Question: I am using Visual Studio 2010 and this morning the Project Components in my project disappeared. That is in the toolbox, I cannot add any more objects from the classes I defined. And I have errors for the existing elements using theses classes: there are not defined.
Here is how it looked before and after. The first Component Category is now gone.

My main problem comes from the element. I now have the error "The type "Wolf_Calc.PageControl" could not be found."
Where could this come from?
I suspect the problem to come from DropBox that I use to sync and backup my project files. Some errors appeared with non-ASCII names, such as being rename ... But all characters in the Component are ASCII (not true for the other components)
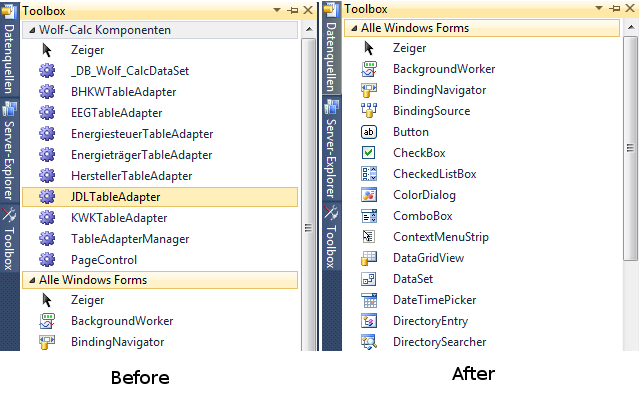
Answer: After further research, I tried the accepted answer of <URL>.
For whatever reason could Visual Studio not find the class definition. But moving the class into the main program and compiling it solved my problem.